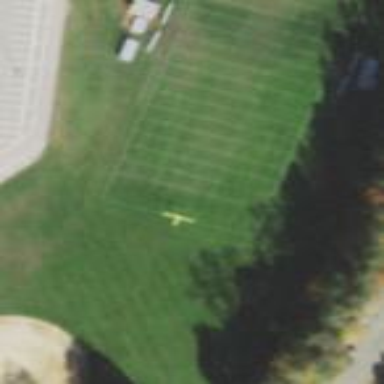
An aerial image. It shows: American football pitch.